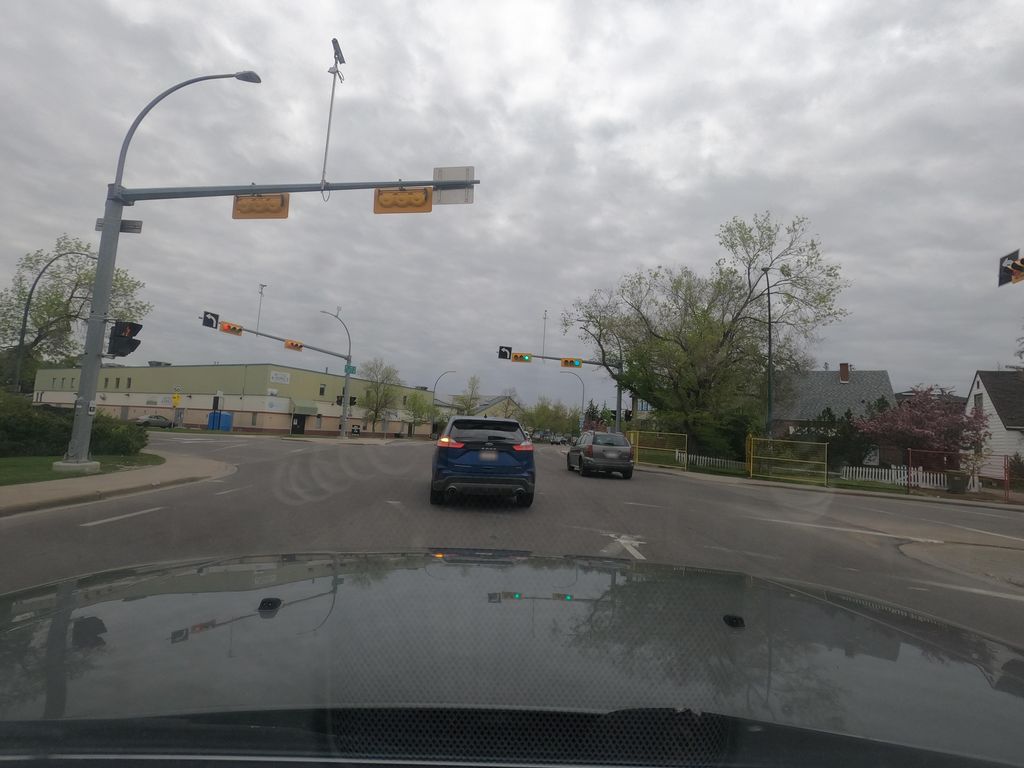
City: calgary